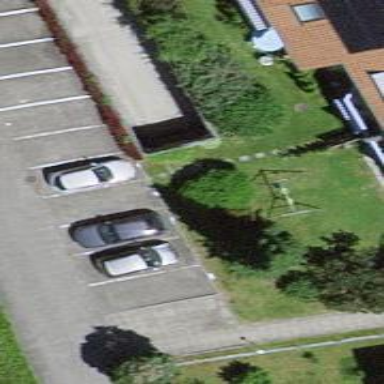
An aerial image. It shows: Parking entrance.